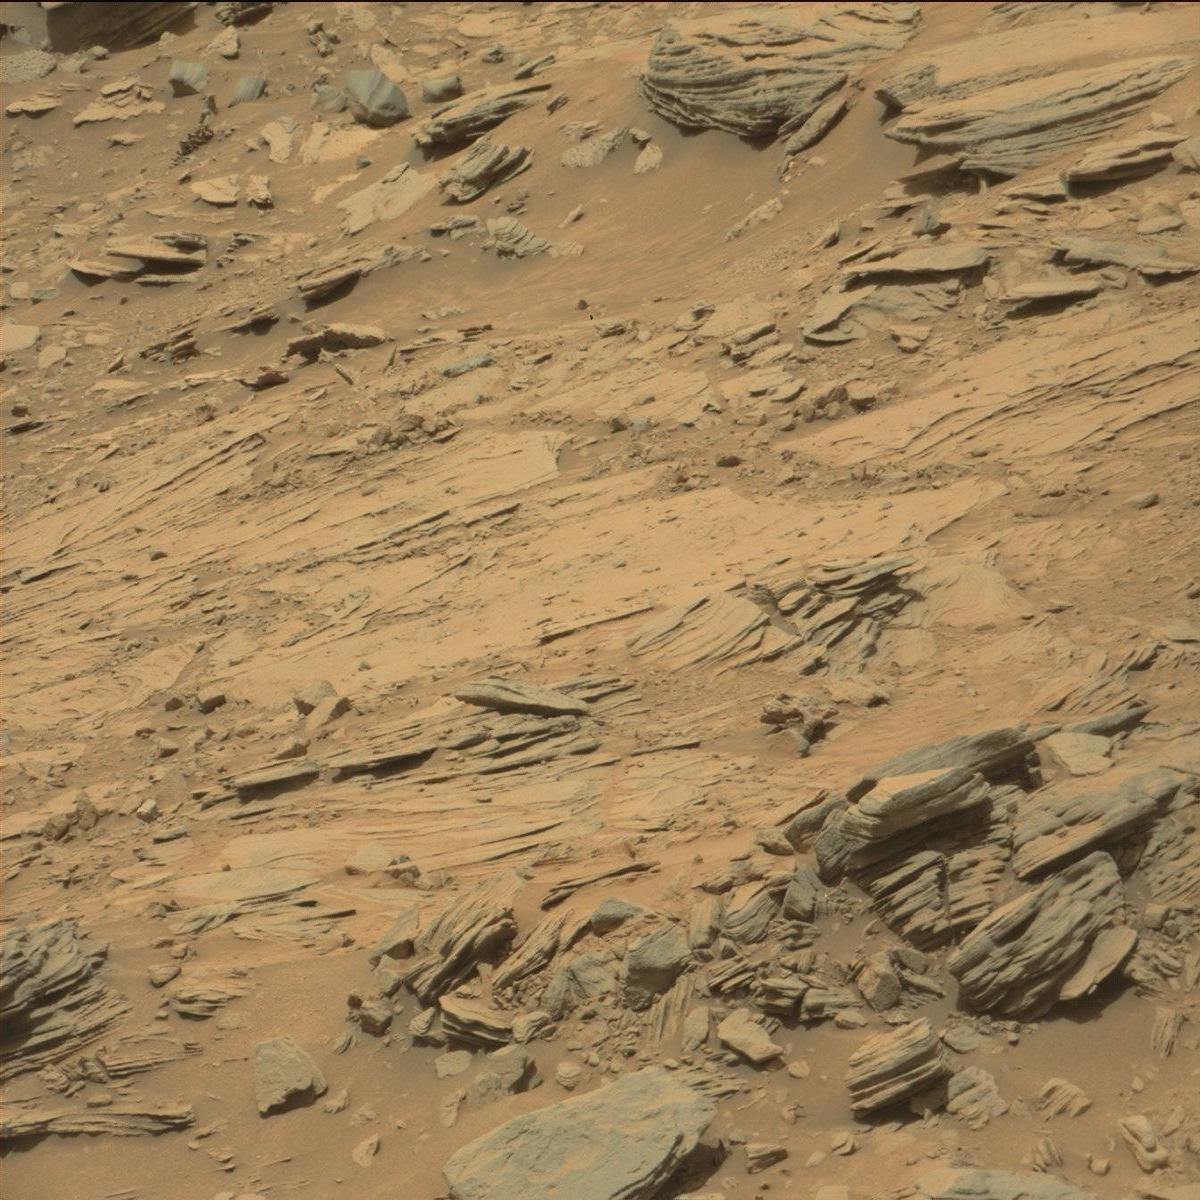
Terrain classes present: Bedrock, Sand / Soil